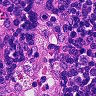
Metastatic tissue present: no